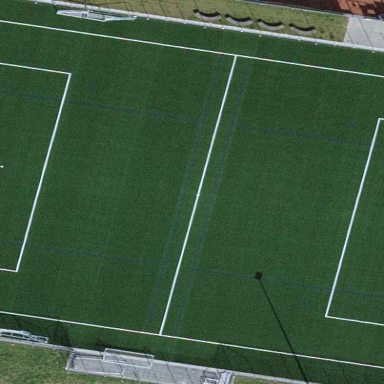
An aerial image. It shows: Soccer pitch for outdoor sports and leisure activities.